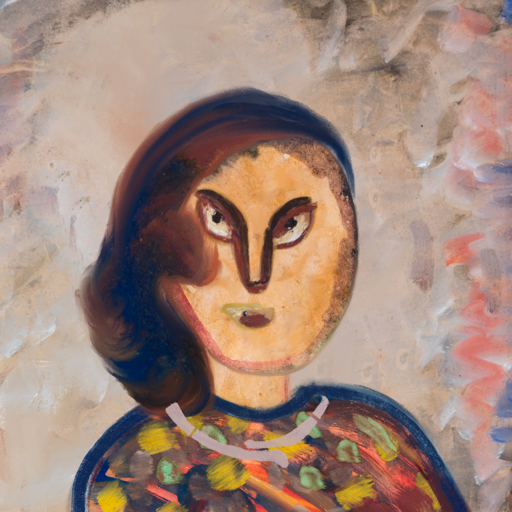
Background: Roy_Bahadur, Head And Neck Front: Childish, Face Front: After_Raid, Bust: Mother_And_Son_Mother, Hair Front: Mother_And_Son_Son, Head Accessory: Blank, Second Necklace: Blank, Necklace: Hypocrite_2, Baby: Blank